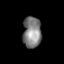
Tissue: skin
Cell type: Epithelial cells
Senescence score: 0.9149
Nuclear area (px): 561
Mean DAPI intensity: 127.854